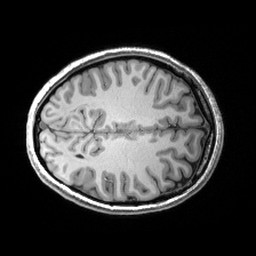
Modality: T1w
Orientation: axial
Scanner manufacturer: siemens
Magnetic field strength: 3 T
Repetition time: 2.53 s
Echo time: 0.00299 s